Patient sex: M
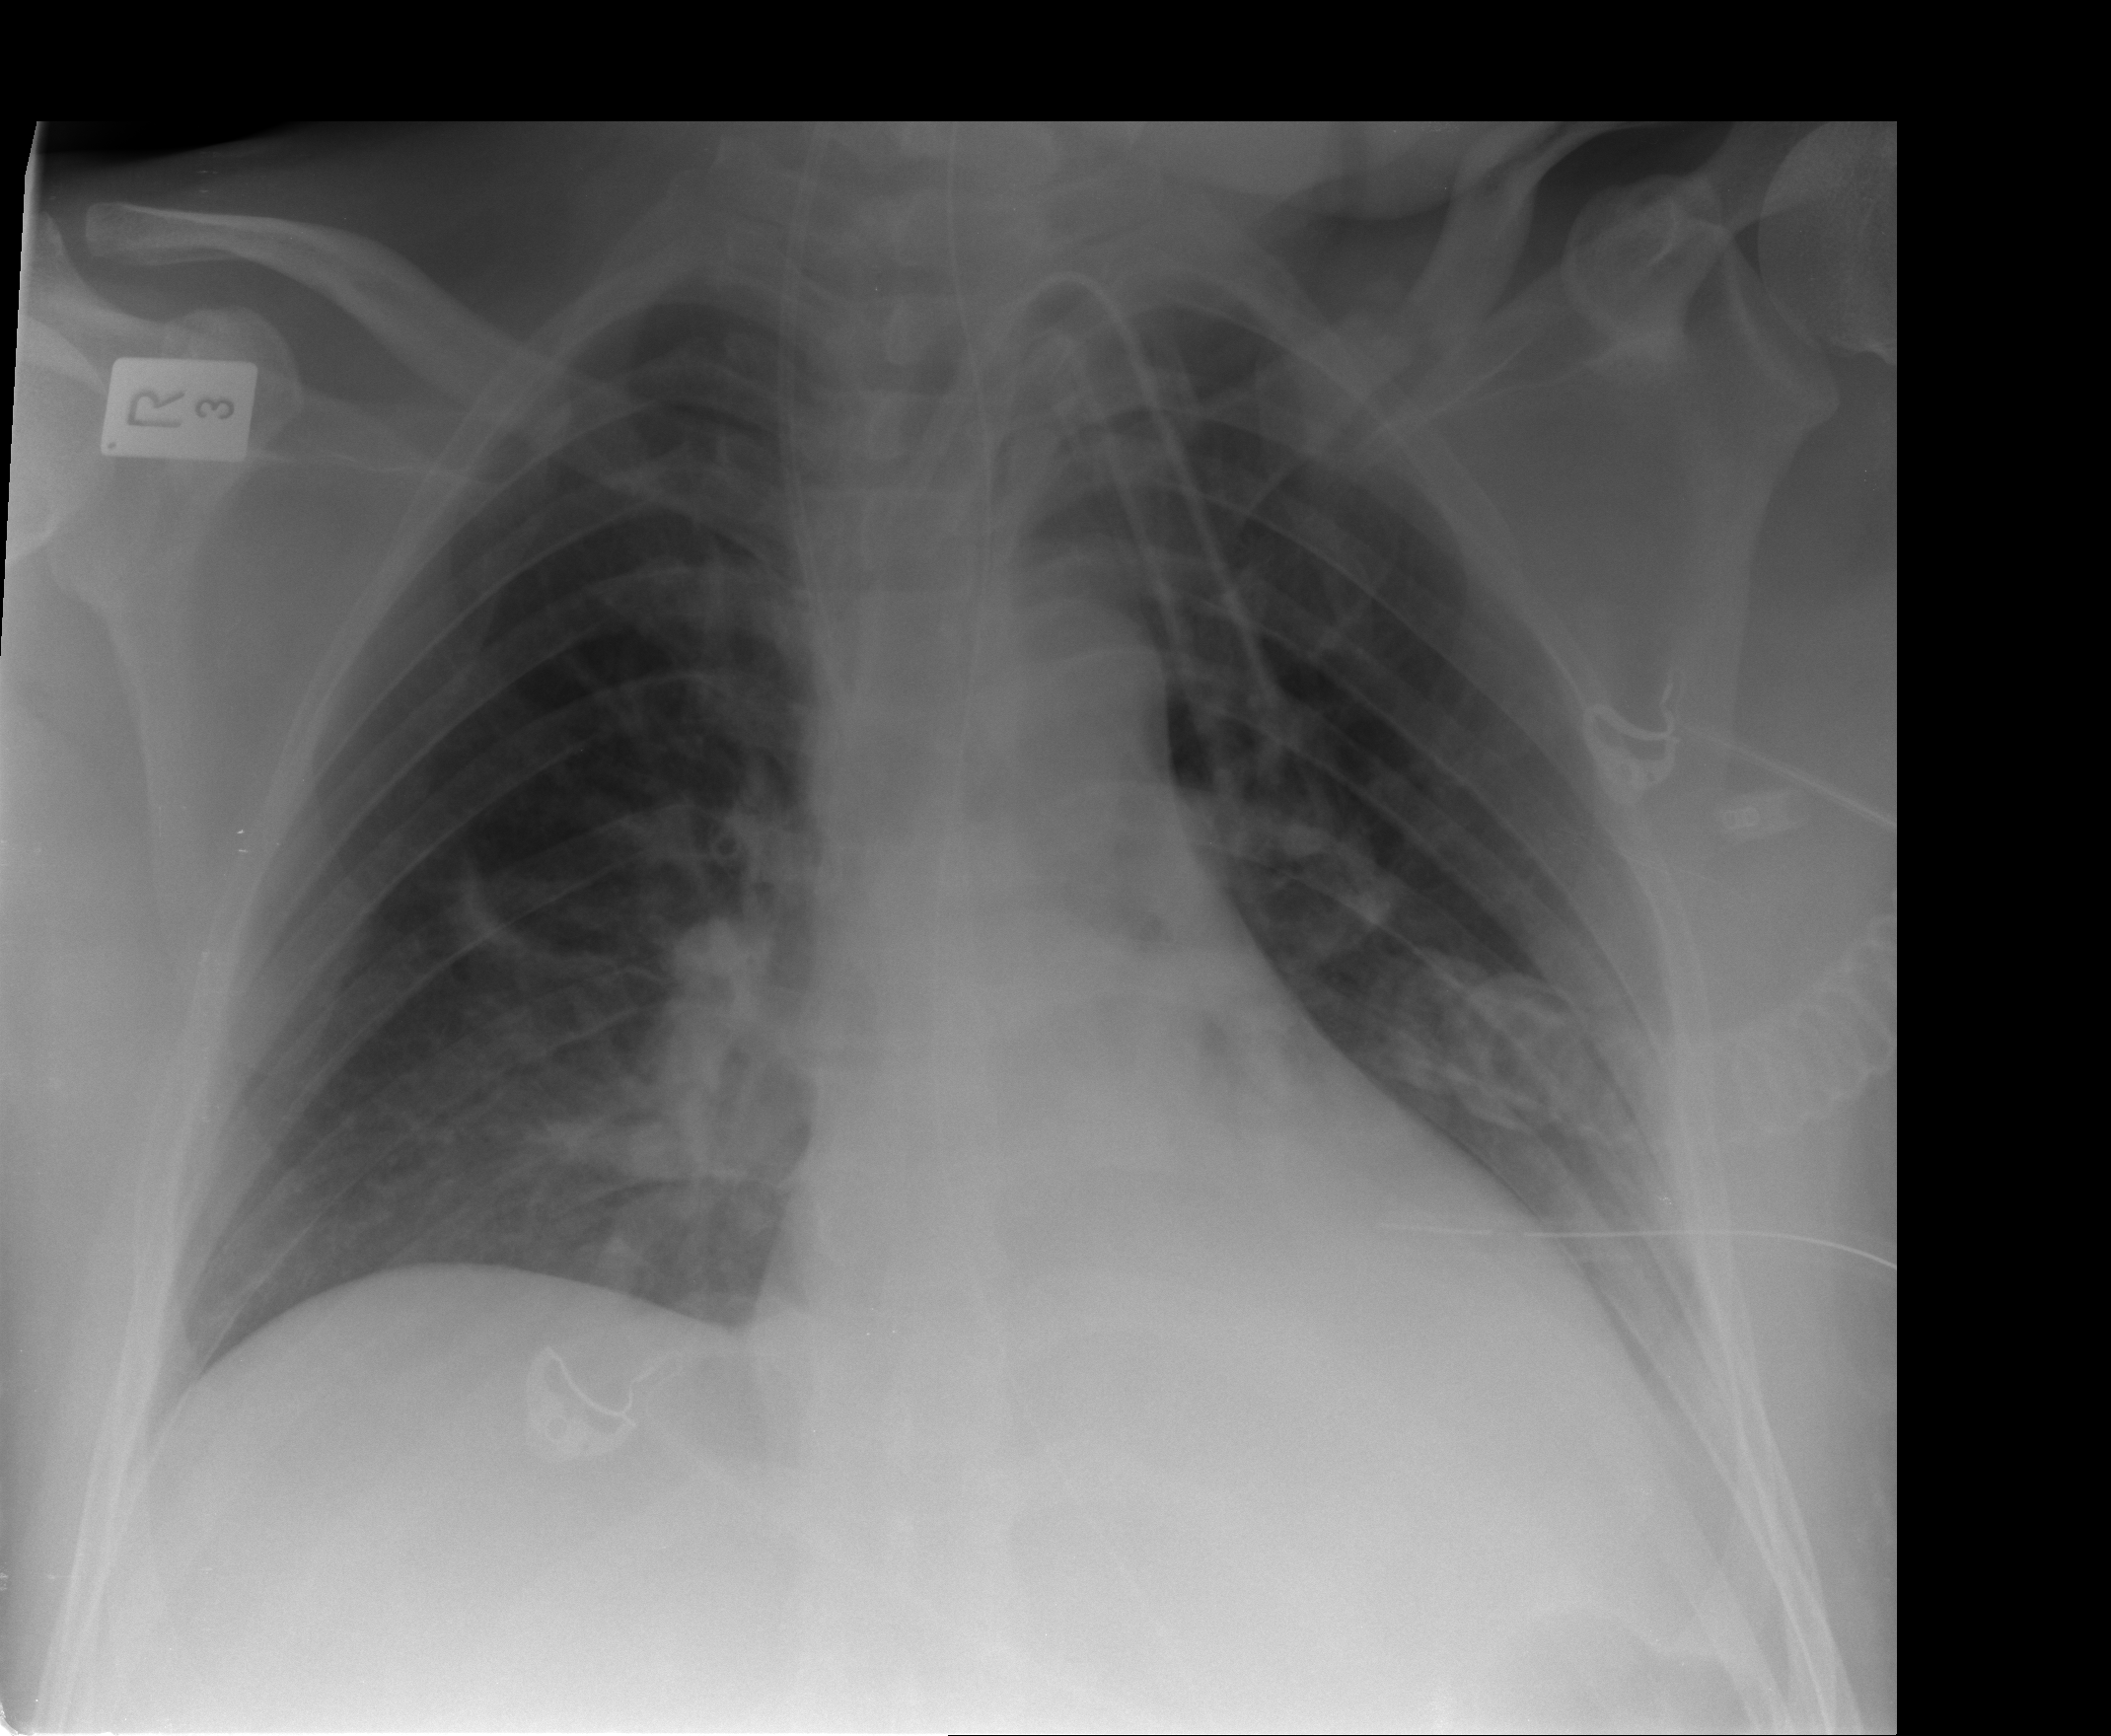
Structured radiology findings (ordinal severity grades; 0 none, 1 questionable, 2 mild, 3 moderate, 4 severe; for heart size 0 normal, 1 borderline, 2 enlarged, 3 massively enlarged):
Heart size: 0
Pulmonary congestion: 0
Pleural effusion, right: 0
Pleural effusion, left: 2
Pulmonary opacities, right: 0
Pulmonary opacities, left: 0
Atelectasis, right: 0
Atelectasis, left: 0